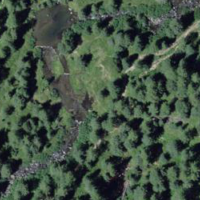
EUNIS habitat code: 43
Species observed at this site:
Phyteuma betonicifolium